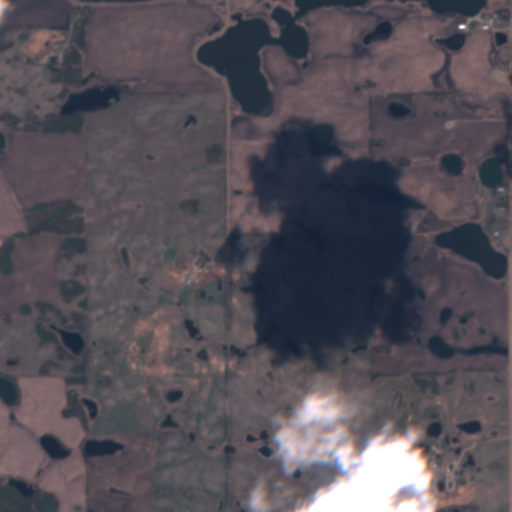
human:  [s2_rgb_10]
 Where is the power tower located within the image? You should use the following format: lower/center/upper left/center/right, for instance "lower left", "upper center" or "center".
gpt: The power tower is located in the upper left of the image.
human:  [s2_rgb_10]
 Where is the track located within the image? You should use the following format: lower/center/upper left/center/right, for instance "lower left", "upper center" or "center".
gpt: There is no track in the image.